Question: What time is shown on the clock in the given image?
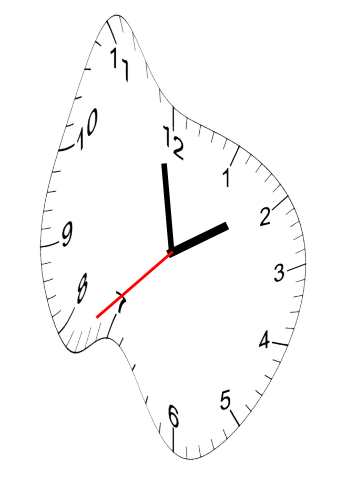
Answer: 01:58:38